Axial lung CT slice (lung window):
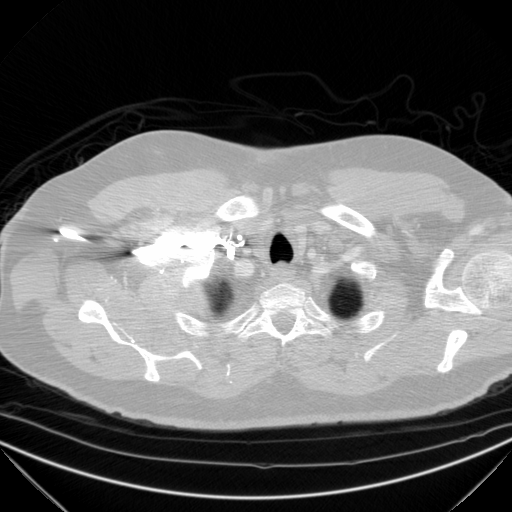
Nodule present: no